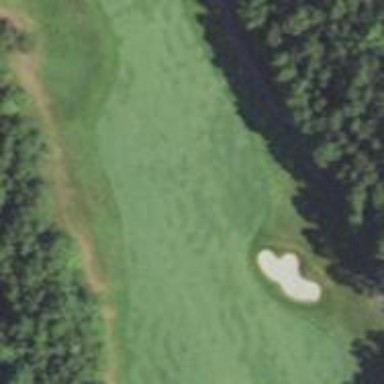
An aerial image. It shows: View of golf hole.